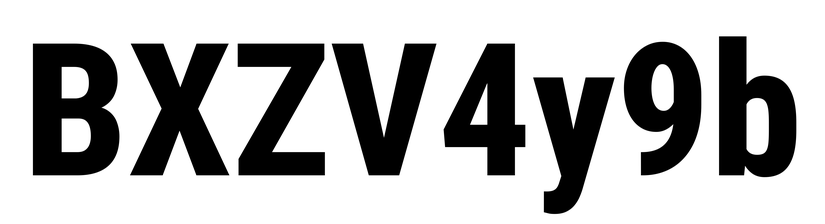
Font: Roboto_Condensed_ExtraBold